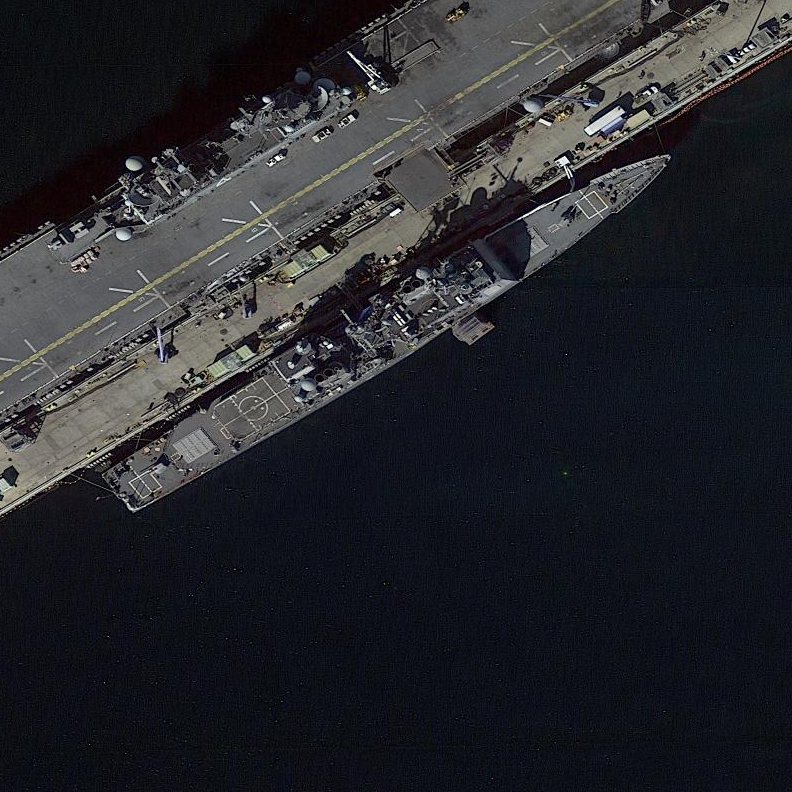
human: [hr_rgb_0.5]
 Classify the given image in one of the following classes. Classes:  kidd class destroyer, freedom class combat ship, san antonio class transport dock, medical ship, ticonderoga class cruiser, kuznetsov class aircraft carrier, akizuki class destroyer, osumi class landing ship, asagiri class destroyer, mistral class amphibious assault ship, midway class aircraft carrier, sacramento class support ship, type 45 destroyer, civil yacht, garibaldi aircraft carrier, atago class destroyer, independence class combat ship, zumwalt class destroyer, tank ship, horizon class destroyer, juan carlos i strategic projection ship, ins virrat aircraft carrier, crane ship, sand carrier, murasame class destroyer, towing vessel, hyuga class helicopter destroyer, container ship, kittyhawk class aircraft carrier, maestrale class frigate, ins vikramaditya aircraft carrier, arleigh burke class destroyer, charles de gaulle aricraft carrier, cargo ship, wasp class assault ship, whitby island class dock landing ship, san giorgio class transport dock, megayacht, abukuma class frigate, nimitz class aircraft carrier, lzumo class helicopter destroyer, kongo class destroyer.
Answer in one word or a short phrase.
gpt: Ticonderoga class cruiser